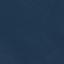
Land use / land cover class: SeaLake